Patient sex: M
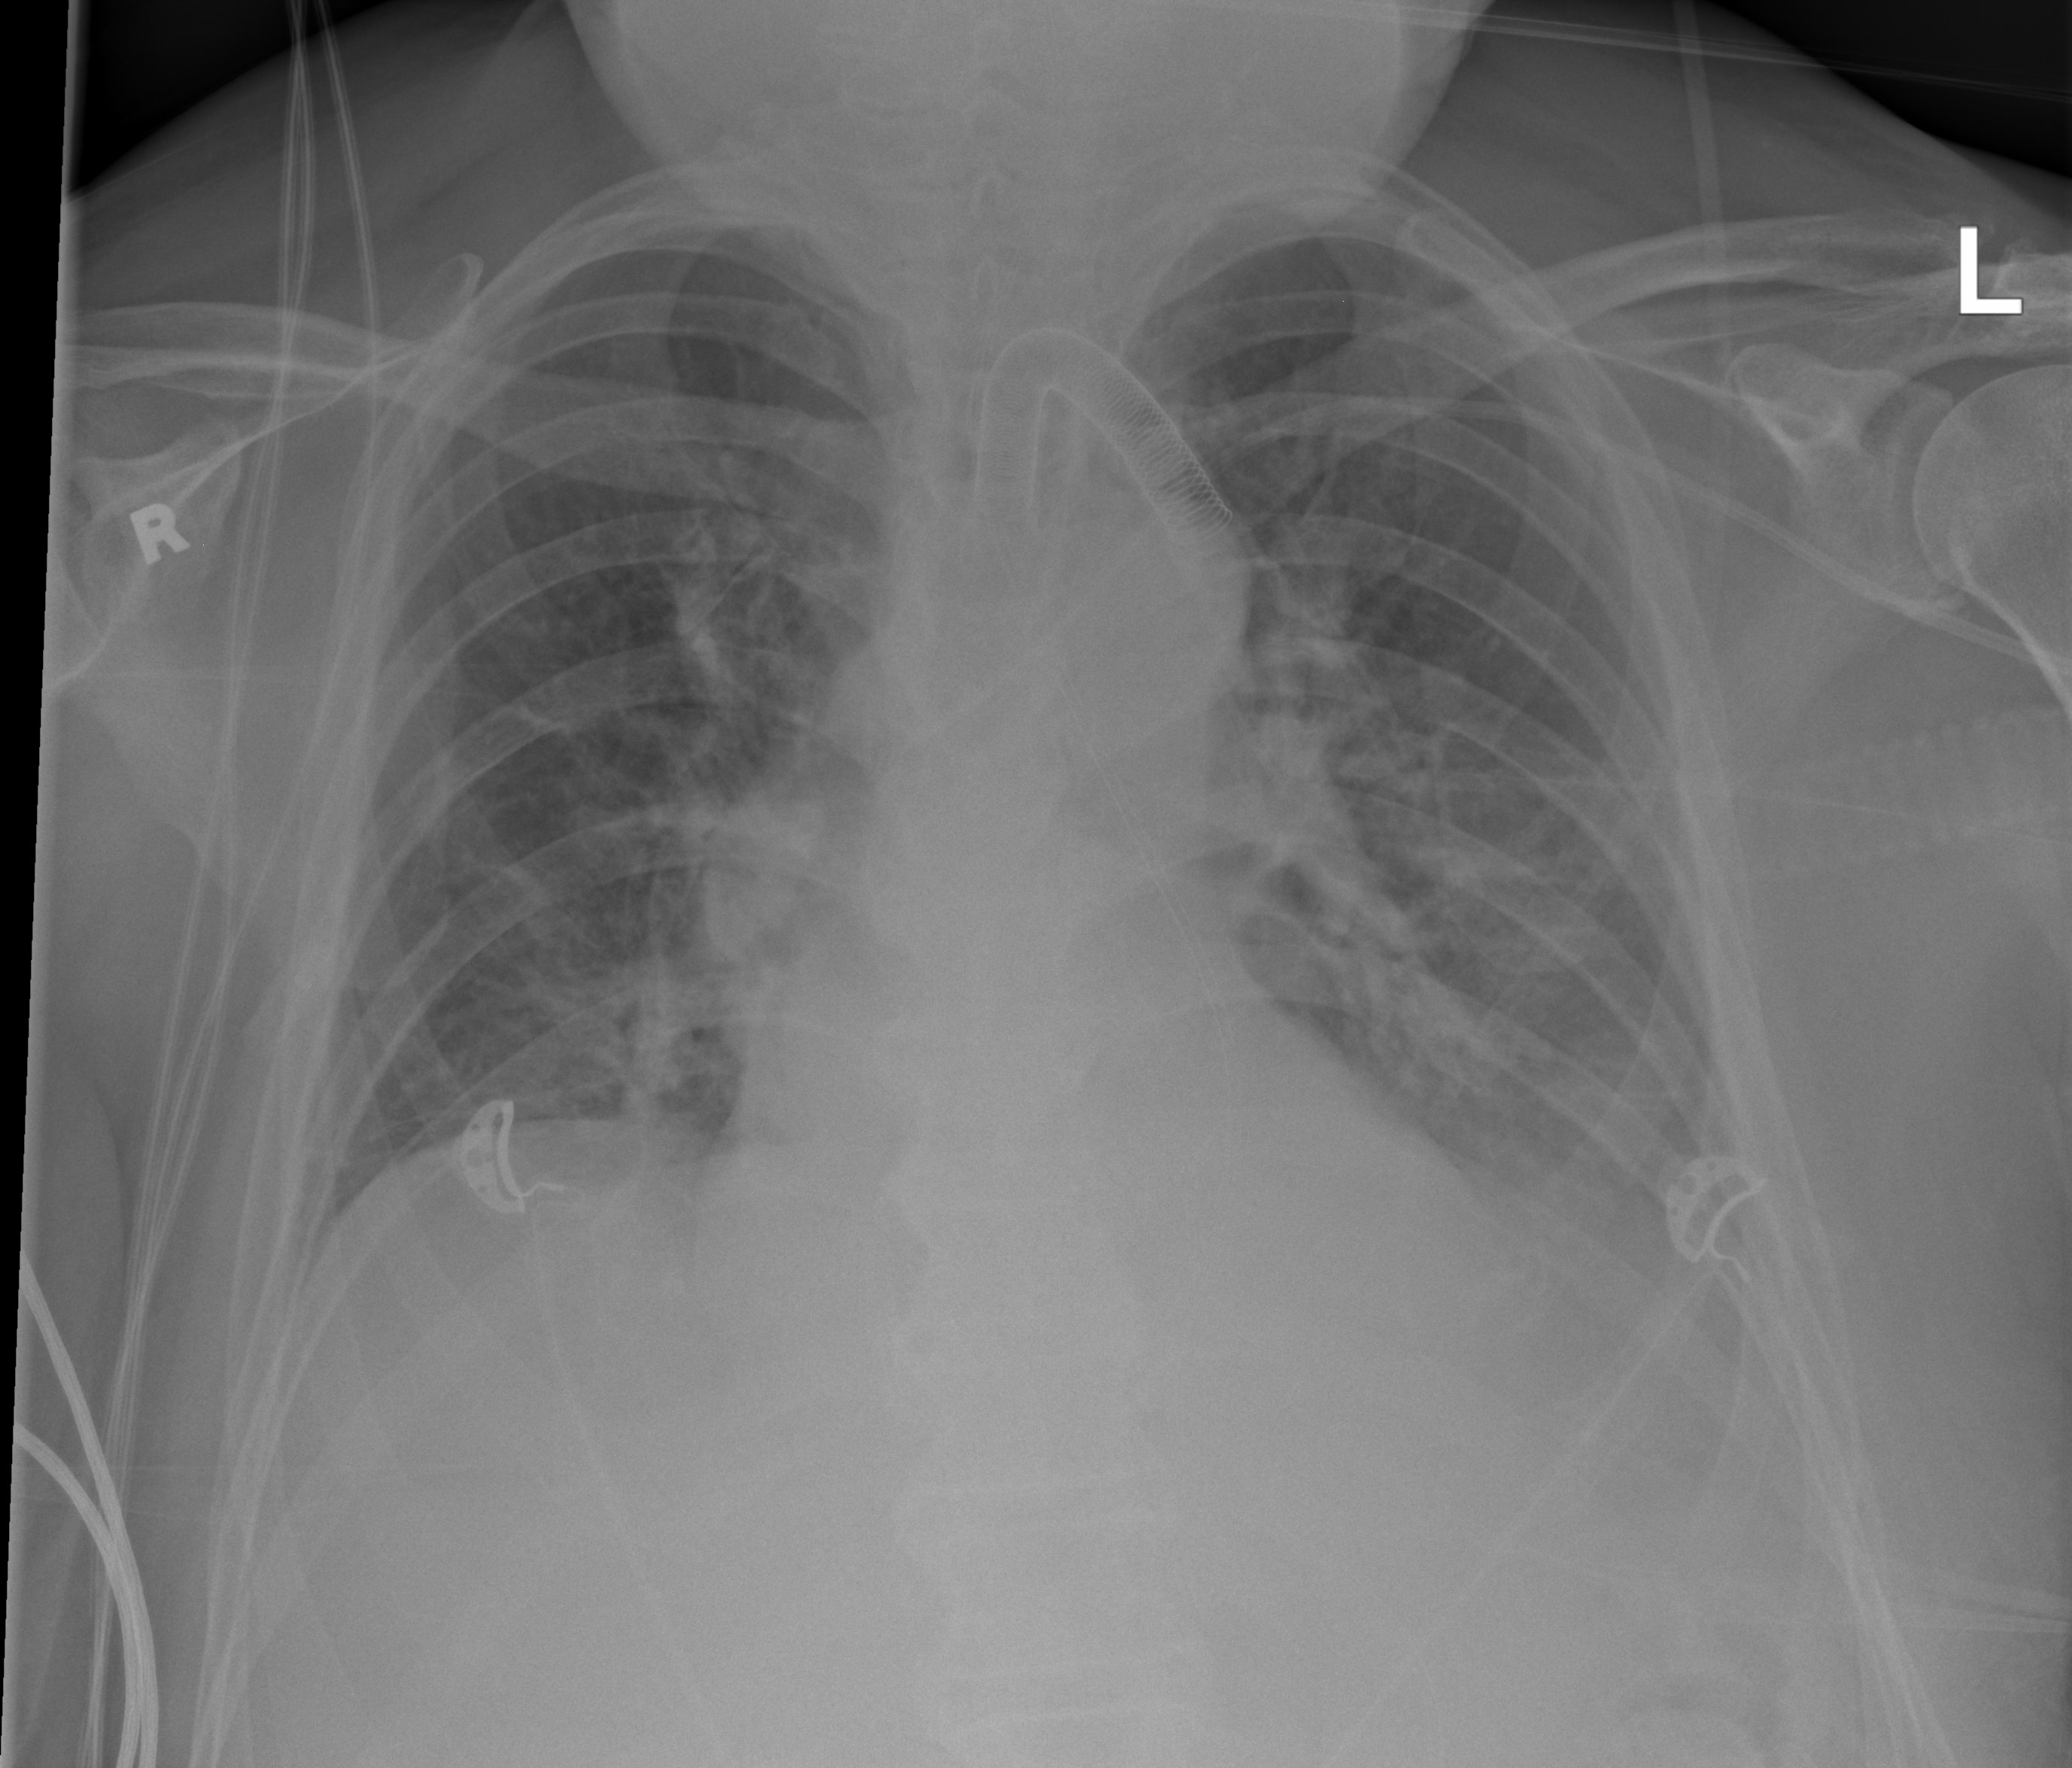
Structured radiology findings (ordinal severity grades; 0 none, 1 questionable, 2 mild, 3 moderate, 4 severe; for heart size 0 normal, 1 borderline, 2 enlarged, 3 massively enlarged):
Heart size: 0
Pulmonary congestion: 0
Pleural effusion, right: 1
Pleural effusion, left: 2
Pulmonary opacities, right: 0
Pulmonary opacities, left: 0
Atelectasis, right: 2
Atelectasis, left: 2